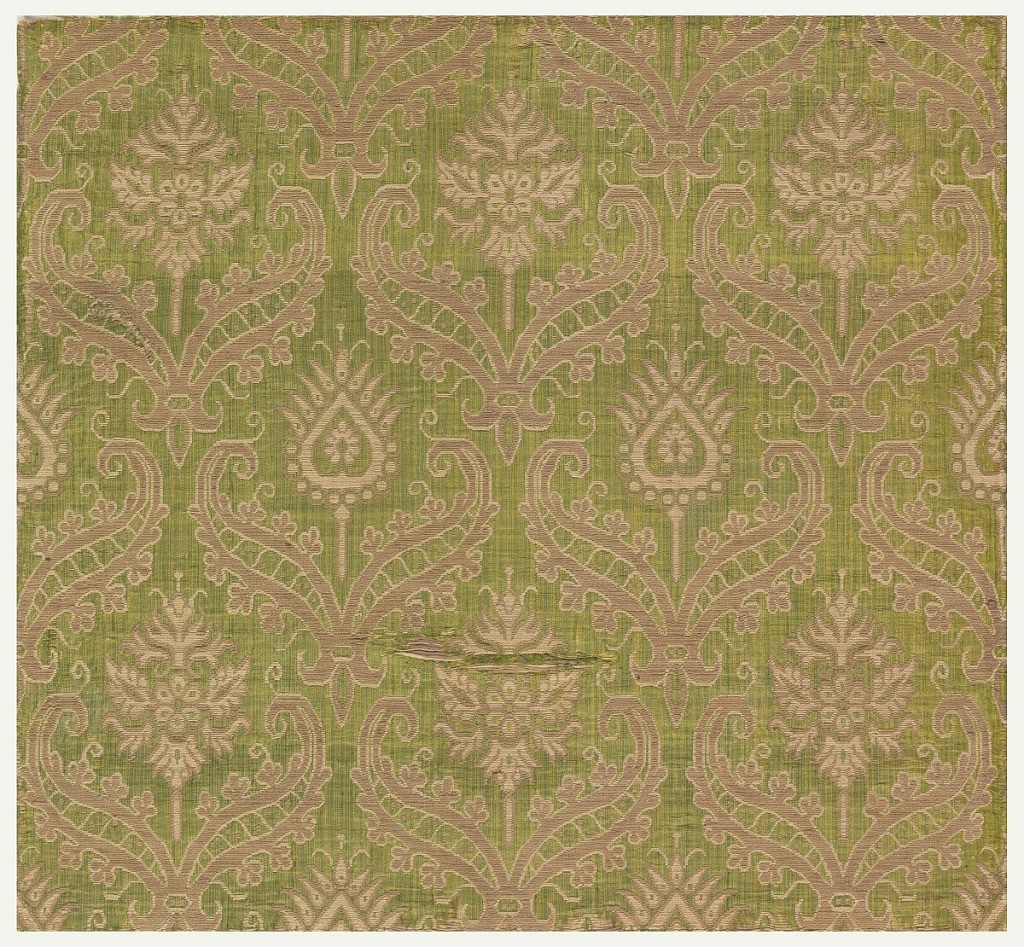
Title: Fragment
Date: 17th century
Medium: silk, cotton Technique: two integrated structures; plain weave plus plain weave
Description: Beige and white floral forms in half-drop arrangement on green background.